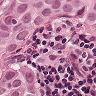
Metastatic tissue present: yes